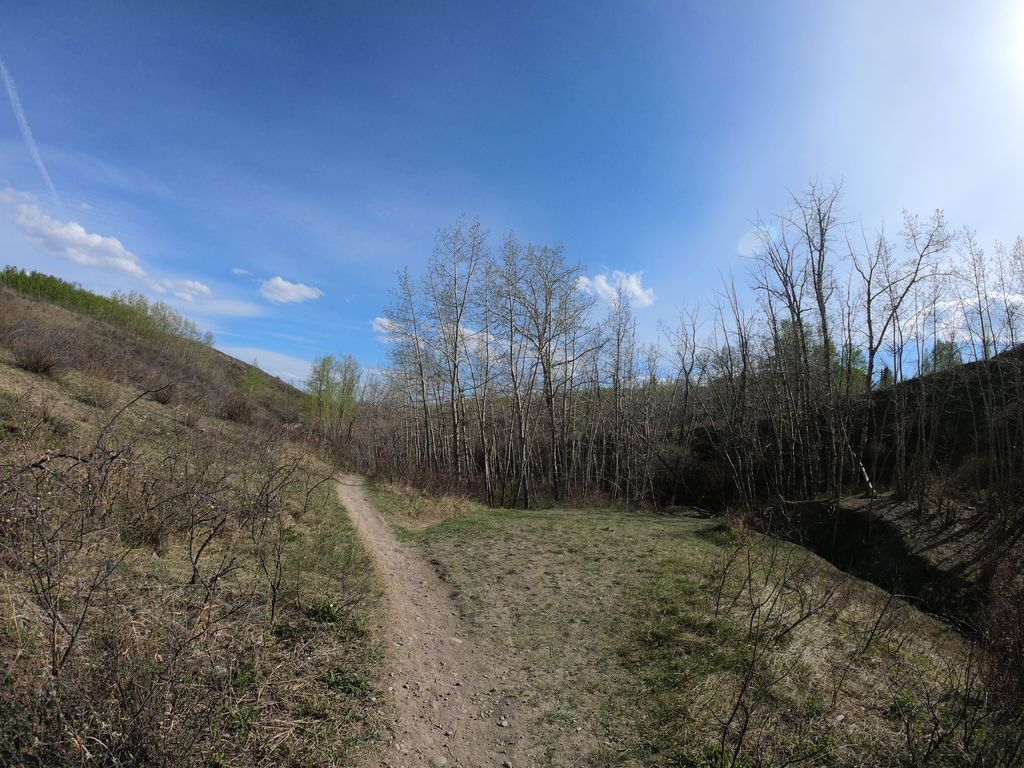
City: calgary